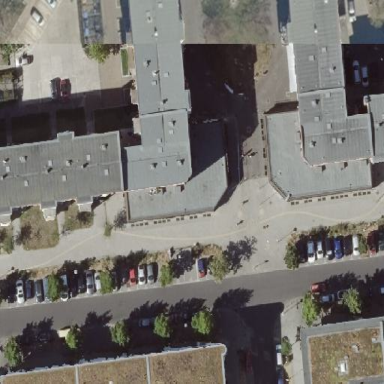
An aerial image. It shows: Office building with flat roof.